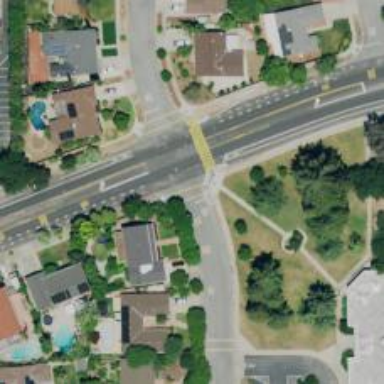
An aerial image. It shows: Footway crossing.